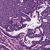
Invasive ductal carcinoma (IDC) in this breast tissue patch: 1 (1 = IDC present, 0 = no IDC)